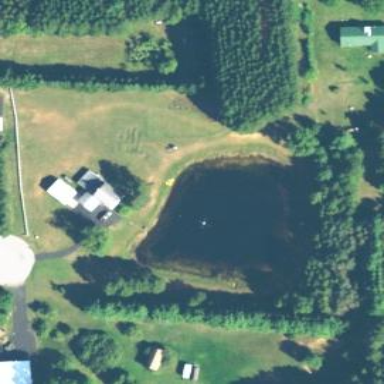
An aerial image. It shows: Pond surrounded by natural water.